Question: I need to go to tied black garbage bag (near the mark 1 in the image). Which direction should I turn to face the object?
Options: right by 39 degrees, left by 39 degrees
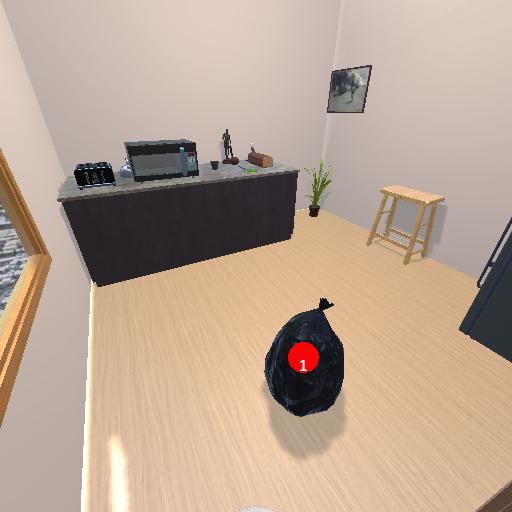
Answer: right by 39 degrees